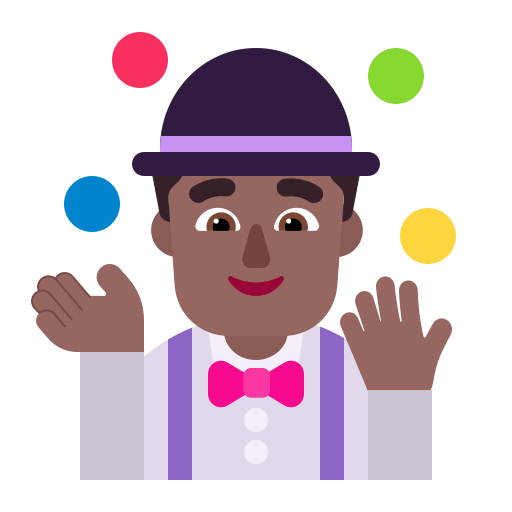
man juggling flat  dark